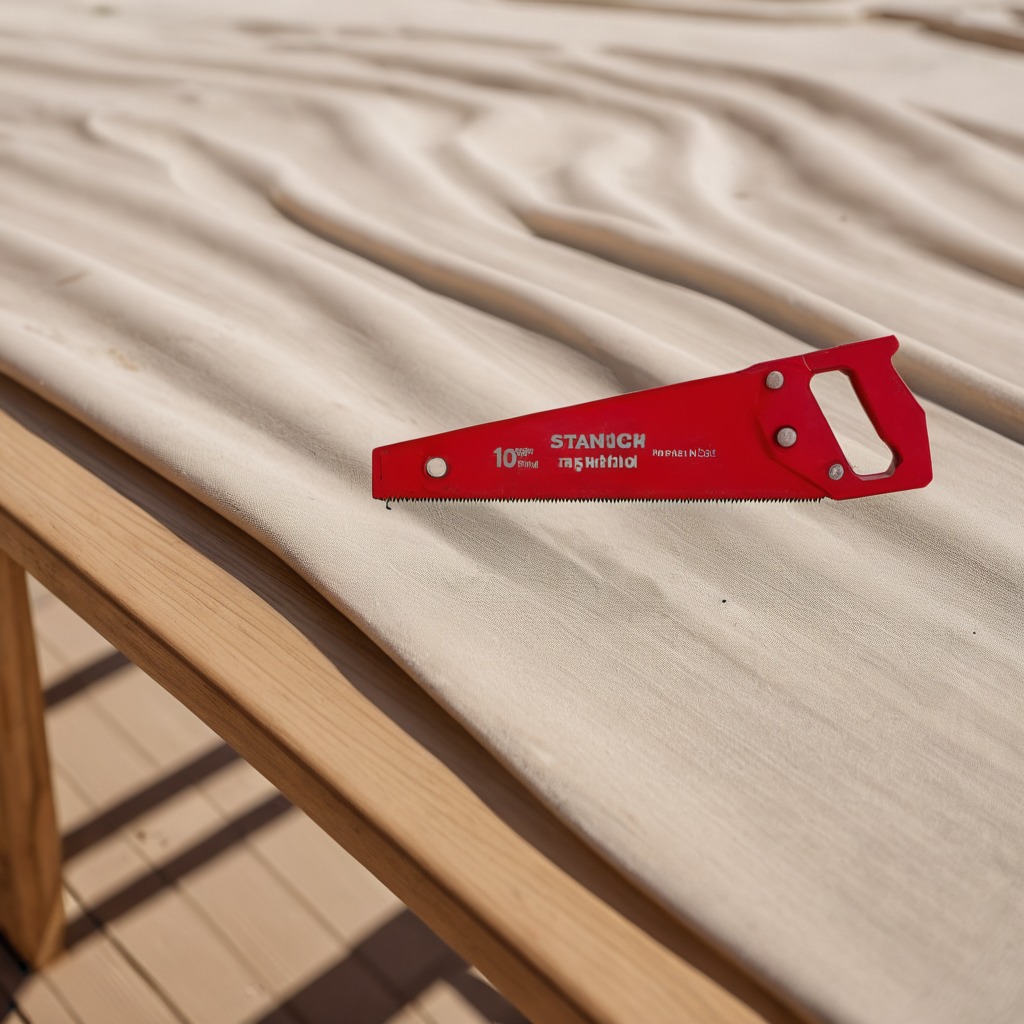
A metal saw is lying on the wooden table.